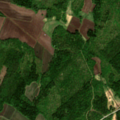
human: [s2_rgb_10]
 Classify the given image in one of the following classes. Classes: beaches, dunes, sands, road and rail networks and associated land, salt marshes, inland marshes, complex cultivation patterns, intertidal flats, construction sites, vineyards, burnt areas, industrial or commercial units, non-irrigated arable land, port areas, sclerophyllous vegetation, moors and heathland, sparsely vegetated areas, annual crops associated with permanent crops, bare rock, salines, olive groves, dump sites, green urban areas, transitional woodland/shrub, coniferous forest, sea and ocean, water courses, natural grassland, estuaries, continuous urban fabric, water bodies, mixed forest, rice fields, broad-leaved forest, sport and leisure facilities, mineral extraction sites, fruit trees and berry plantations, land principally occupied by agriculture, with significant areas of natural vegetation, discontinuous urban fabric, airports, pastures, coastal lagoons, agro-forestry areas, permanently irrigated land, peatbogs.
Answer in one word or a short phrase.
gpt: non-irrigated arable land, land principally occupied by agriculture, with significant areas of natural vegetation, mixed forest